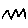
Label: zigzag